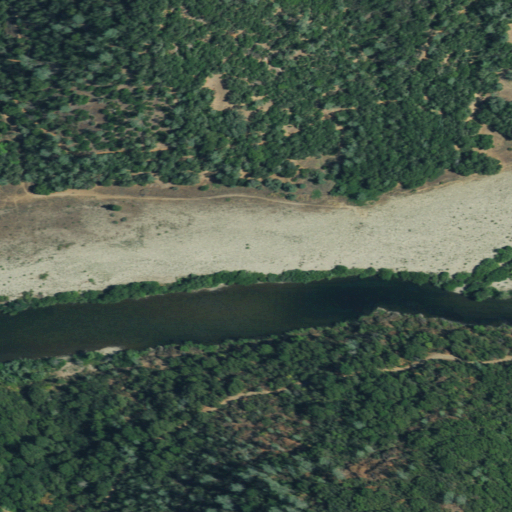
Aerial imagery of bar in California named Hoosier Bar containing evergreen forest, grassland, open water, barren land, herbaceous wetlands, mixed forest, and shrub